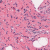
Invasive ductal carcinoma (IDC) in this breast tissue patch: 1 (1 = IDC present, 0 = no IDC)